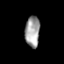
Tissue: prostate
Cell type: T cells
Senescence score: 0.6976
Nuclear area (px): 444
Mean DAPI intensity: 160.002